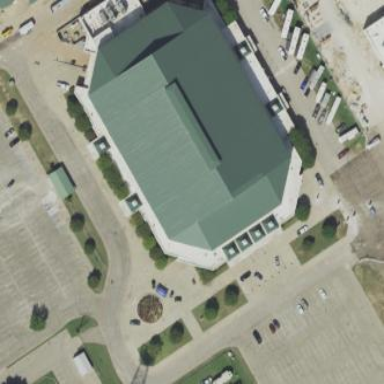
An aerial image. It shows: Events venue building.